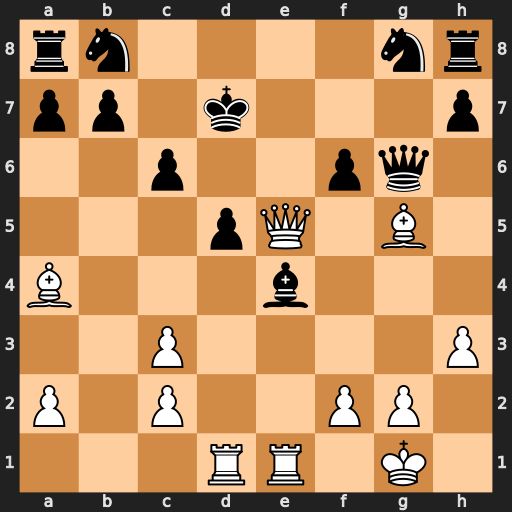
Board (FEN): rn4nr/pp1k3p/2p2pq1/3pQ1B1/B3b3/2P4P/P1P2PP1/3RR1K1
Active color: w
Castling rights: -
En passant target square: -
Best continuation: Rxd5+ Bxd5 Qxd5+ Kc8 Qe6+